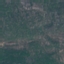
Label: HerbaceousVegetation